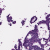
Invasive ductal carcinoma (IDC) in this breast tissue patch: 1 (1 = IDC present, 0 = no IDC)